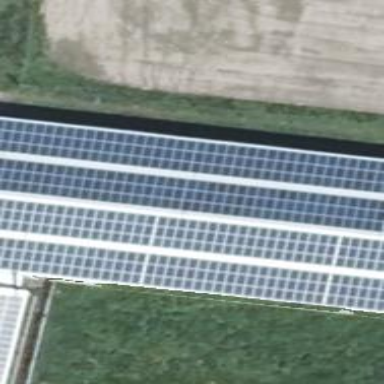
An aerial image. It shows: Small solar photovoltaic panel used as generator to produce electricity.